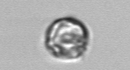
Label: Dinophyceae